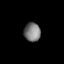
Tissue: lung
Cell type: Others
Senescence score: 0.2051
Nuclear area (px): 304
Mean DAPI intensity: 122.306